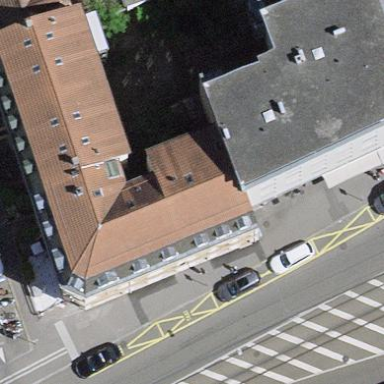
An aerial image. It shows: Apartments building with gambrel roof.